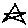
Label: triangle